Question: I am trying to implement pull-to-refresh in Android. I know there is 'SwipeRefreshLayout' but with all the newly designed Google apps like Drive (see attached) for Lollipop, I have noticed there is a new refresh icon that comes in the view when pulled. I tried looking it online but in vain.
Has Android released this as a part of the Material Design? Any ideas about how to implement it?
EDIT: Some people have pointed out how this is a duplicate of <URL>. It is not the same question. You'll see it if you read the question properly.

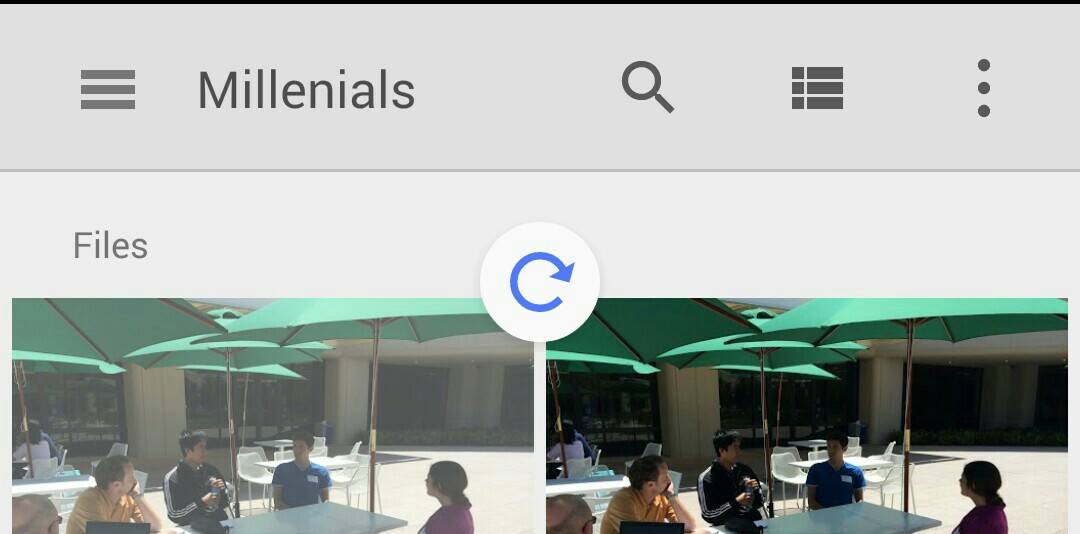
Answer: This is 'SwipeRefreshLayout' . Version 21 of the support library includes it replacing the old style.